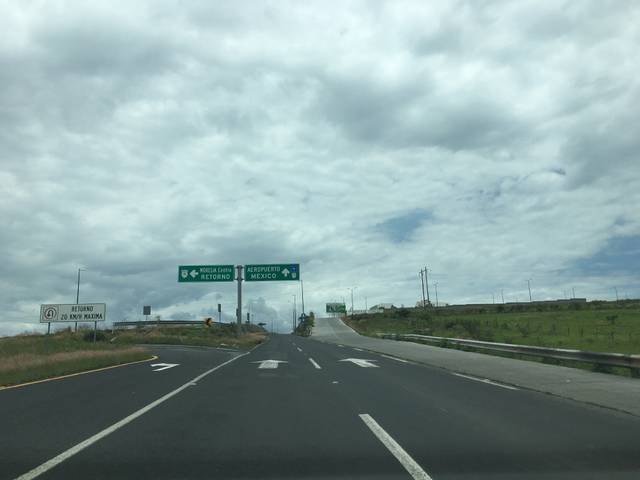
Region: Mexico
Coordinates: 19.73, -101.135